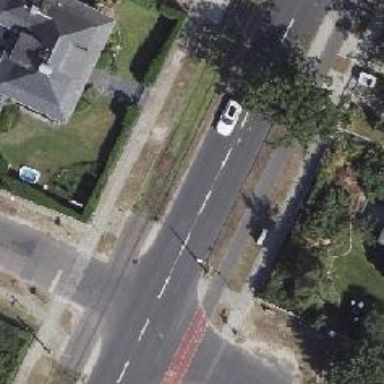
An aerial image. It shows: Tram crossing on the railway.